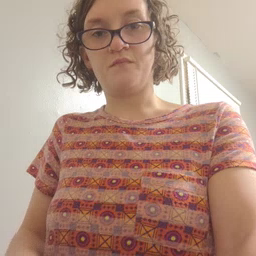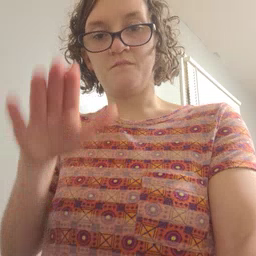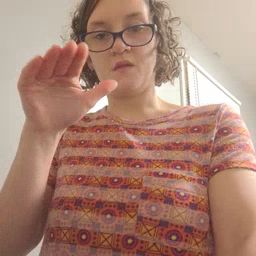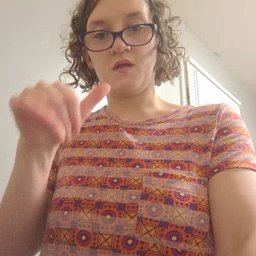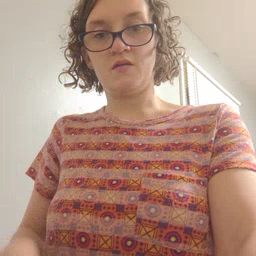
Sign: bye